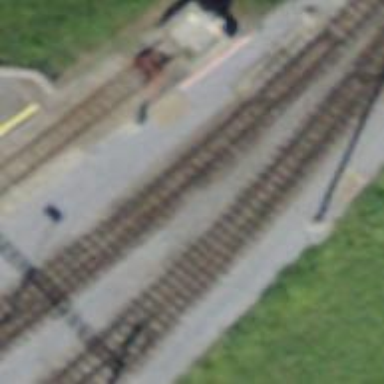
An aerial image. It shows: Narrow-gauge railway track with 1 electrified contact line.